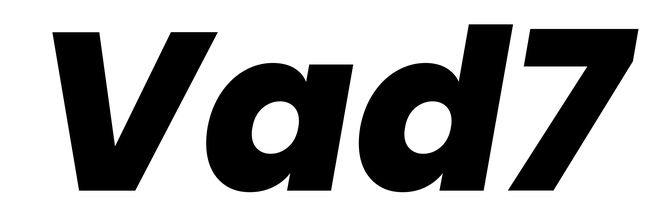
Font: Poppins-ExtraBoldItalic